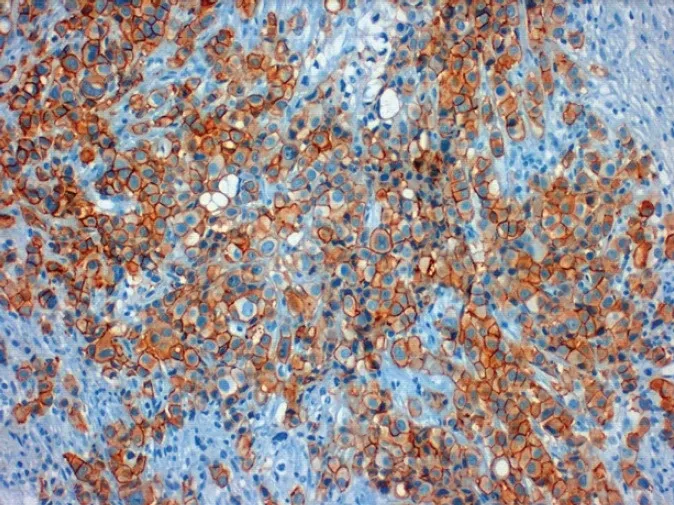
Positive tumour staining for HER-2 (3+).
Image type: pathology (immunostaining)